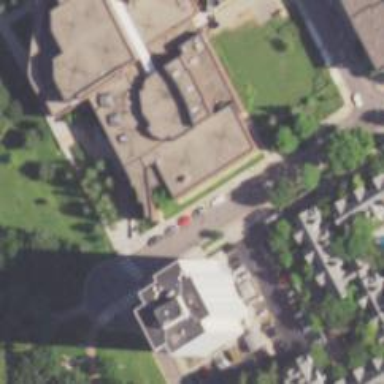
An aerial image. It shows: Arts centre building.